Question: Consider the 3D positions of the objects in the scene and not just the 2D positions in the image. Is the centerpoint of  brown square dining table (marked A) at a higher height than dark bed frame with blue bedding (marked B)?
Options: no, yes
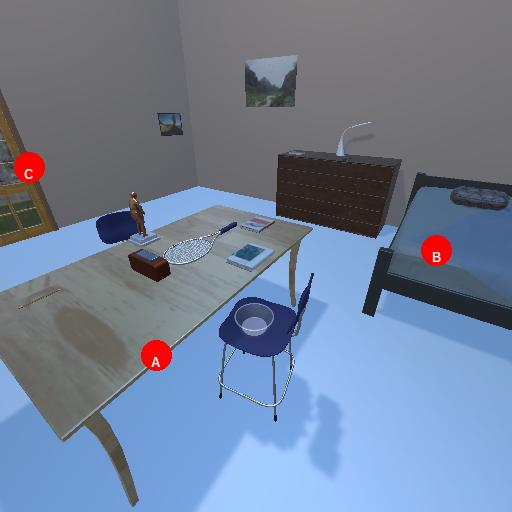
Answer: no